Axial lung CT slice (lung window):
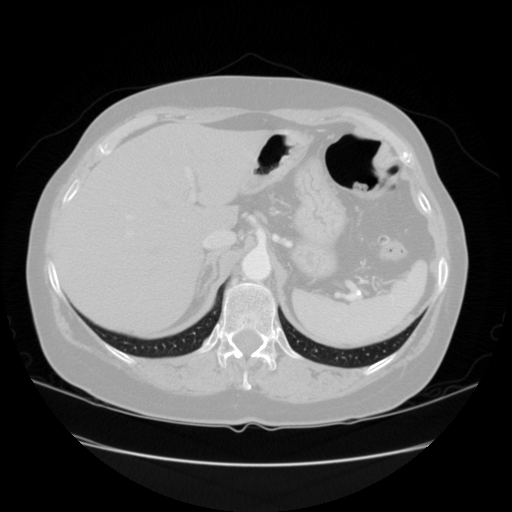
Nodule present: no